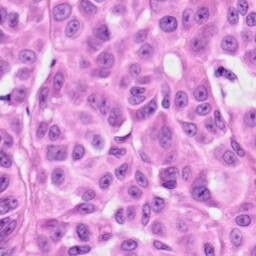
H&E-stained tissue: Skin